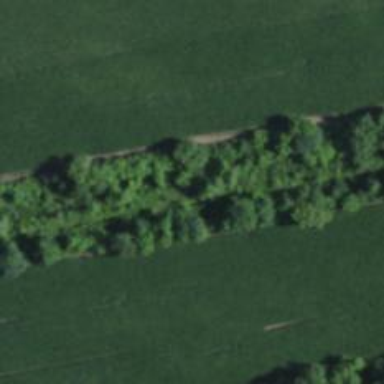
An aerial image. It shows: Abandoned railway.